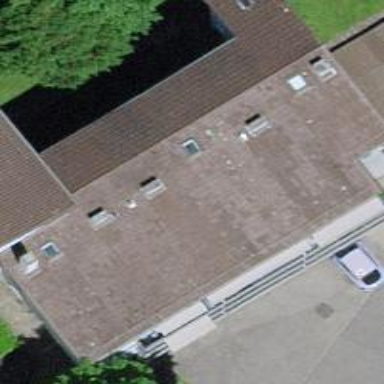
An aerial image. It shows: Residential building.